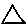
Label: triangle